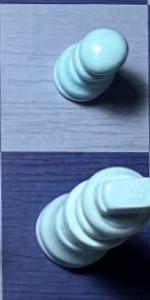
Label: King_White